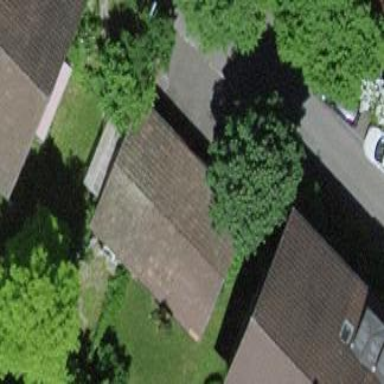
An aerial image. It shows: Group of garages.